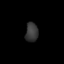
Tissue: lung
Cell type: Others
Senescence score: 0.155
Nuclear area (px): 237
Mean DAPI intensity: 54.979